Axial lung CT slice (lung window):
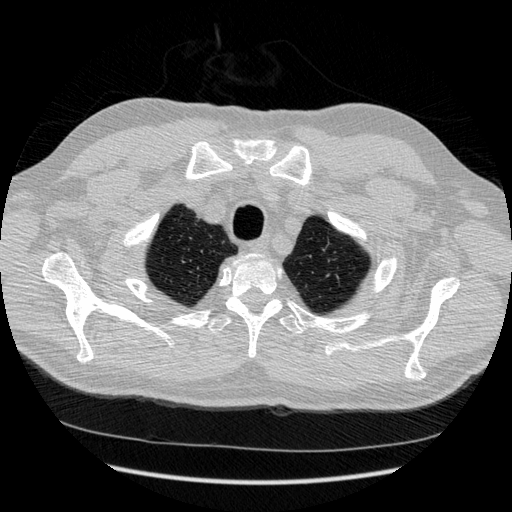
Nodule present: no